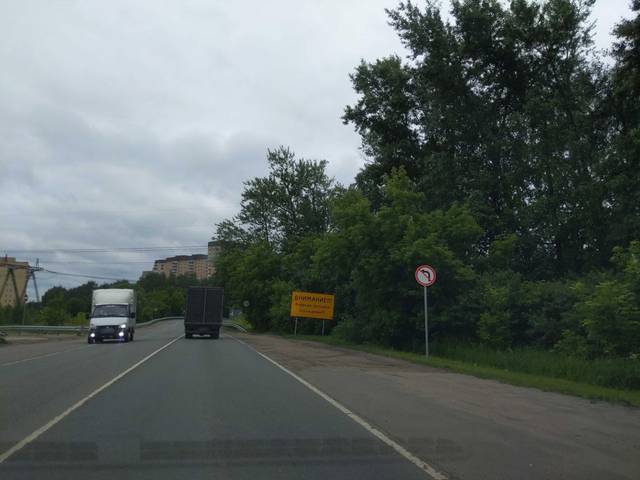
Region: Russia
Coordinates: 55.966, 37.742